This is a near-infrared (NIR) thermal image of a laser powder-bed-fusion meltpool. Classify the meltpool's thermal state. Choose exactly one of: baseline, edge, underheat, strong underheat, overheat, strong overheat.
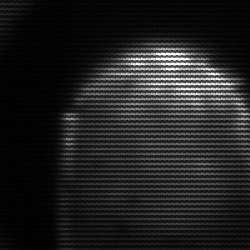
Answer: edge